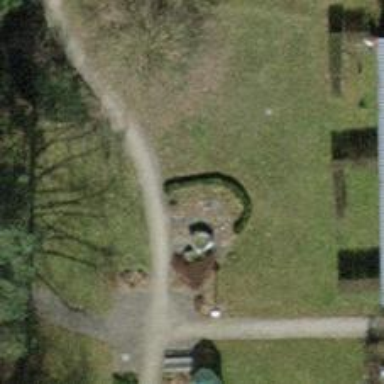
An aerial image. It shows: Beautiful fountain.